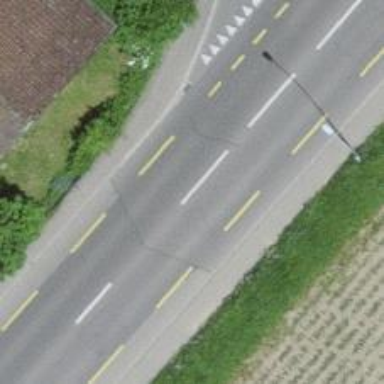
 featuring lane for cyclists on both sides."